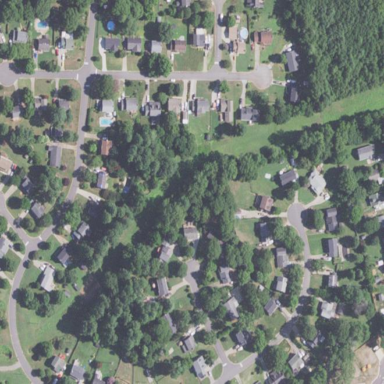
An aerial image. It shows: Residential area consisting of single-family homes.